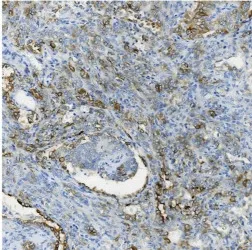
Immunohistochemical results. , epithelial membrane antigen (EMA).
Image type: pathology (immunostaining)